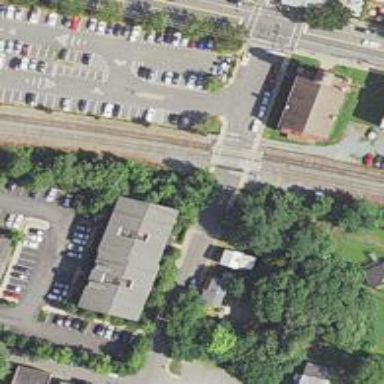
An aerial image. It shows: Crossing for the railway.